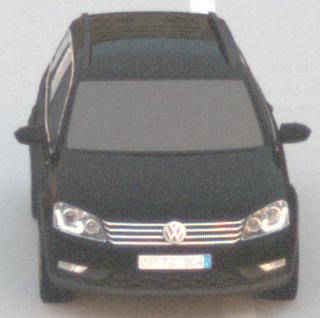
Make: VW
Model: Passat Alltrack 1.8 TSI
Detailed model: Passat (B7) Alltrack
Model produced from: 2012/03
Model produced until: 2013/06
Doors: 5
Color: black
Road condition: dry road
Daytime: sunrise or sunset
Contrast: medium contrast